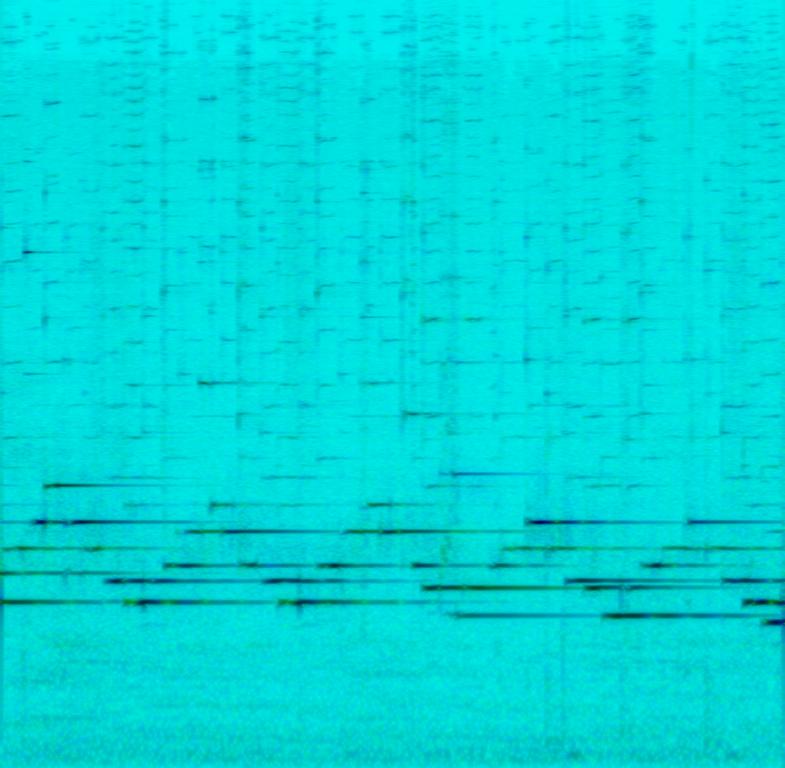
The low quality recording features a sizzling glassy melody arpeggiated in high pitch register. Sounds mystical and it gives off some euphoric Christmas feelings. There are also some tapping noises, mostly in the left channel of the stereo image.